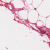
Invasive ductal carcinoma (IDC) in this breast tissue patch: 0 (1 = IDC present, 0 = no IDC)